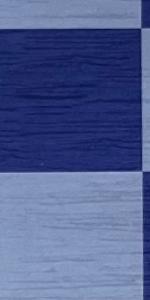
Label: Empty